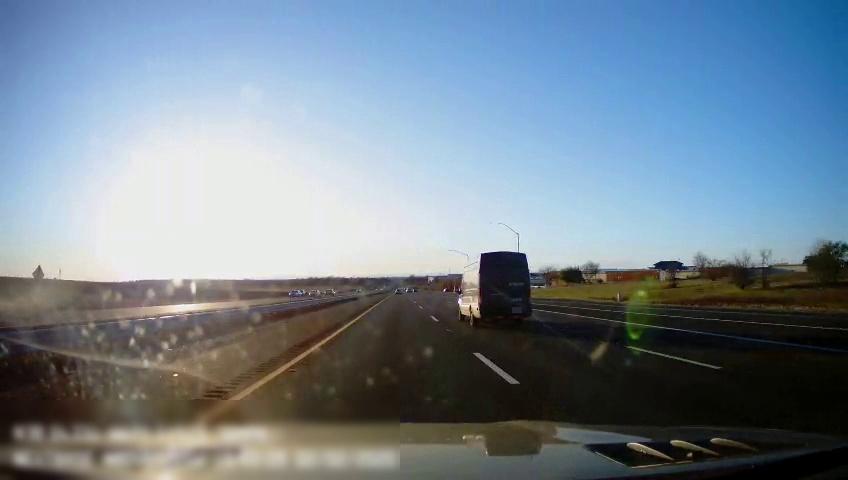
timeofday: Day
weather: Sunny
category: Drivable Space
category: Drivable Space
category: Vehicles | Truck
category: Vehicles | Car
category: Vehicles | Car
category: Vehicles | Car
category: Lanes | Current Lane
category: Lanes | Current Lane
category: Lanes | Alternate Lane
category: Lanes | Alternate Lane
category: Lanes | Alternate Lane
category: Lanes | Alternate Lane